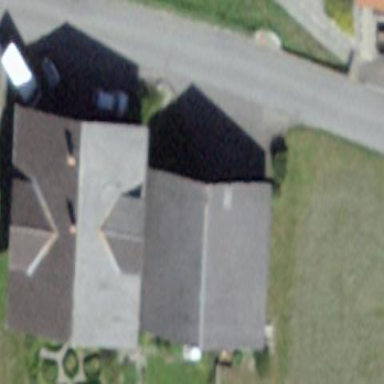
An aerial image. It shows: Barn.